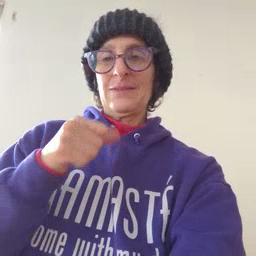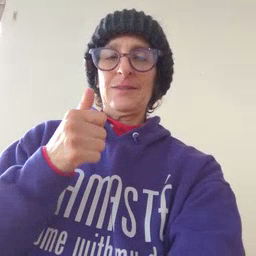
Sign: yourself